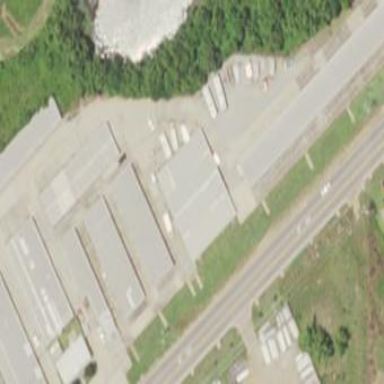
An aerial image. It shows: Area used for garages with storage rental services available.